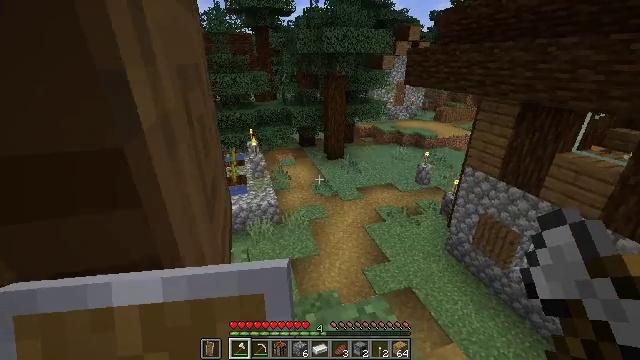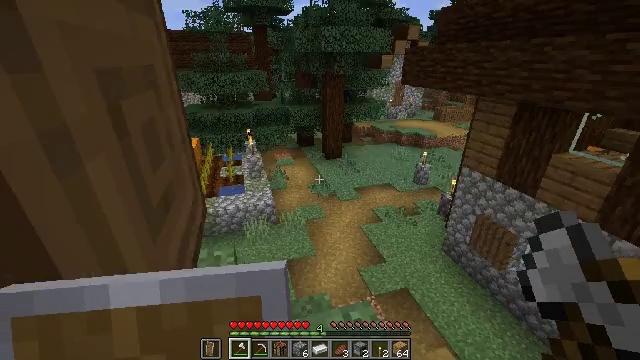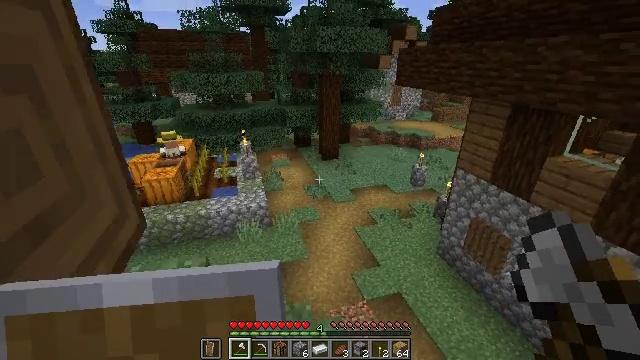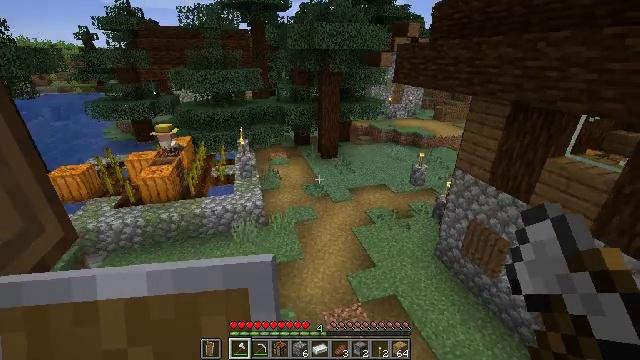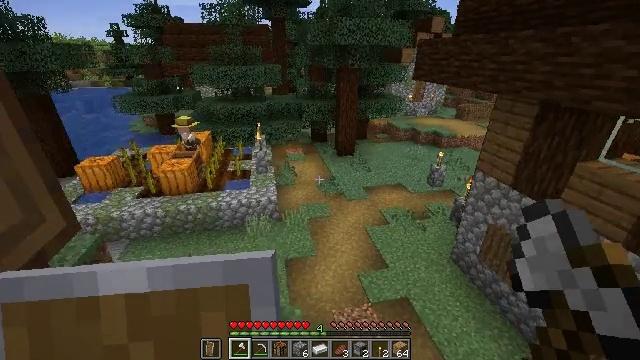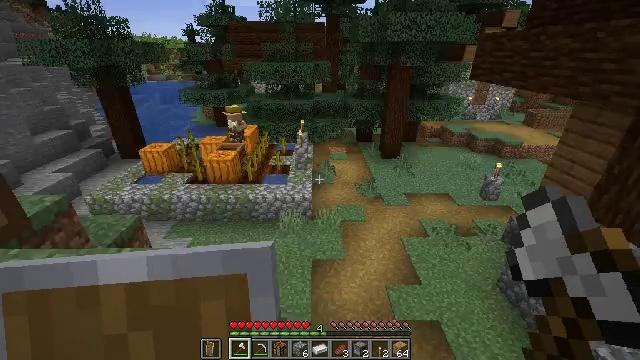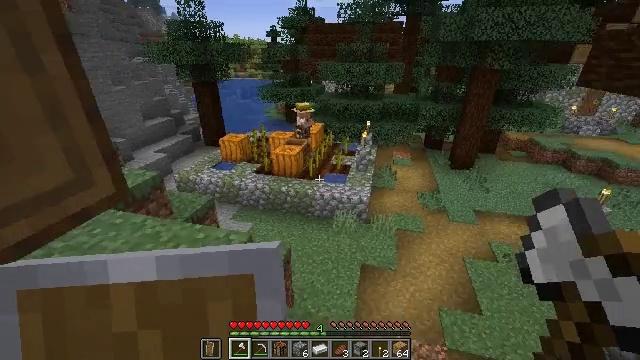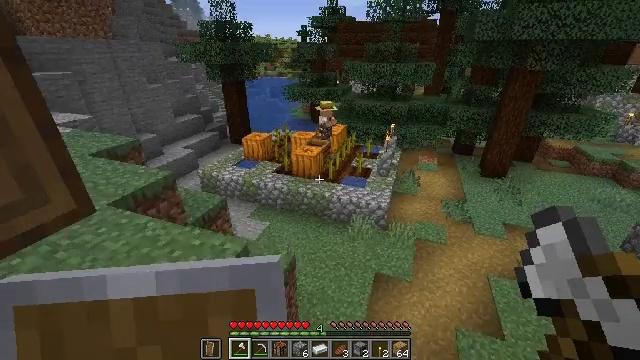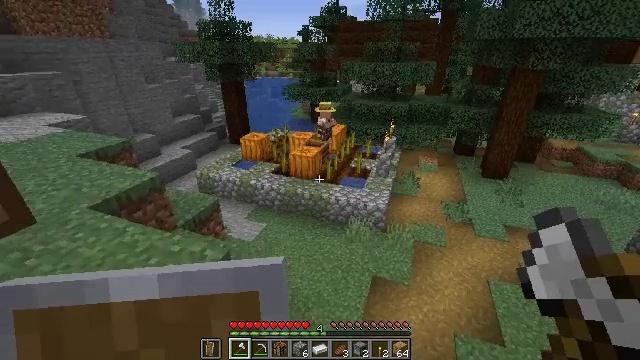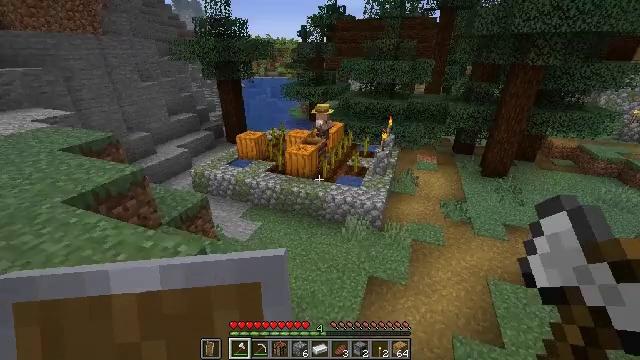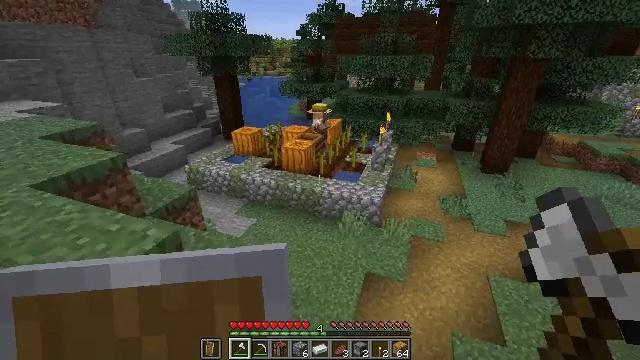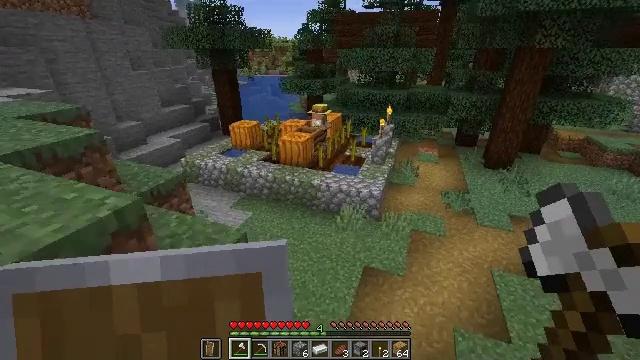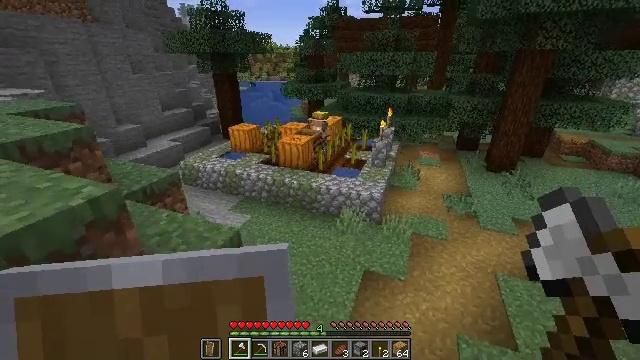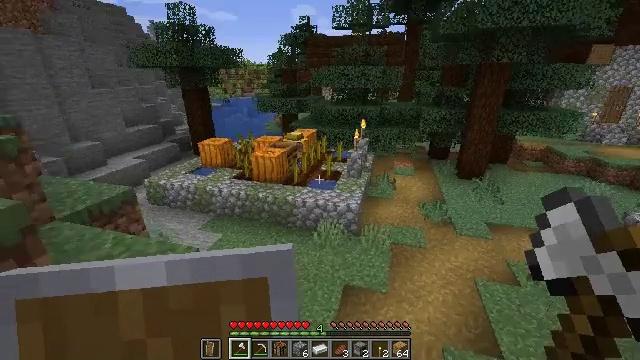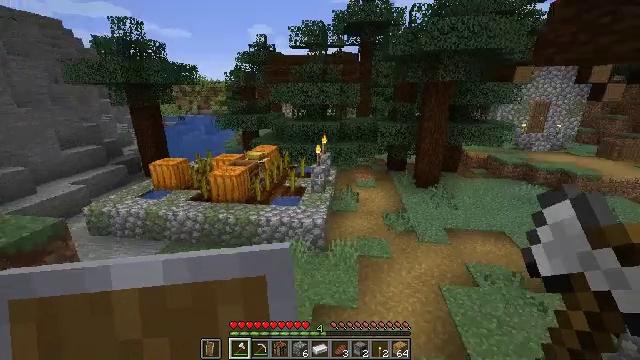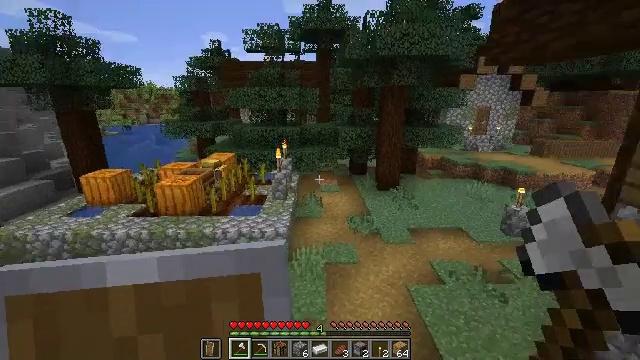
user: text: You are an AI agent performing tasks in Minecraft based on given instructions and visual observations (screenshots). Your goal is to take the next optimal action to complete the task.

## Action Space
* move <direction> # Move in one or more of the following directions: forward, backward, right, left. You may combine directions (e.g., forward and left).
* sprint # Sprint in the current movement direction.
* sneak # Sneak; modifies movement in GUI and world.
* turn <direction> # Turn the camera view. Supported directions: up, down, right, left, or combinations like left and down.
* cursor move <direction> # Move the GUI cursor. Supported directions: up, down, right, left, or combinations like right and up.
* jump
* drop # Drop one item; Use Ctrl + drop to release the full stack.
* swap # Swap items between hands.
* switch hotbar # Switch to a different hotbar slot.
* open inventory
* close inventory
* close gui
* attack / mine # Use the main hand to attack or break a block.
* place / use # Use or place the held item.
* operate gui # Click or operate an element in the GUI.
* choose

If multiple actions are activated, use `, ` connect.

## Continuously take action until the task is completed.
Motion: motion action
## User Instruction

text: Mine the blue bed to pick it up.
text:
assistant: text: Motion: move forward and move right
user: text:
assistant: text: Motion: move forward and move right
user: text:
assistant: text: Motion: move forward and move right
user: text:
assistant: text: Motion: move forward and move right, turn left
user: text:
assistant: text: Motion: move forward and move right, turn left
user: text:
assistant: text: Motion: move forward and move right, turn left
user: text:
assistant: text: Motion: move forward and move right, turn left
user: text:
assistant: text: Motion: move forward and move right
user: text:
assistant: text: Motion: move forward and move right
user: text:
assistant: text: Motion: move forward and move right
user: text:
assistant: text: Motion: move forward and move right
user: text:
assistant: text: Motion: move forward, turn up
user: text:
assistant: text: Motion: move forward, turn right and up
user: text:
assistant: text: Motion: move forward, turn right and up
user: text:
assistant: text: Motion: move forward, turn right and up
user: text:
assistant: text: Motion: move forward, turn right and up
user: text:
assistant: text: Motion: move forward, turn right and up
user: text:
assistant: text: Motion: move forward, turn right and up
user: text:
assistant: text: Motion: move forward, turn right
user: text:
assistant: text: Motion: move forward, turn left
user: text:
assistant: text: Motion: move forward
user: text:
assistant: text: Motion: move forward
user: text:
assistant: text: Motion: move forward, turn left and down
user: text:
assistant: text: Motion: move forward, turn right
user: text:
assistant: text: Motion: move forward, turn right
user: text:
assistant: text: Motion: move forward, turn right
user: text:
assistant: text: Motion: move forward, turn right
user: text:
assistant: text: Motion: move forward, turn right
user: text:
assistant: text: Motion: move forward, turn right and up
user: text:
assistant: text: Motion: move forward, turn right and up